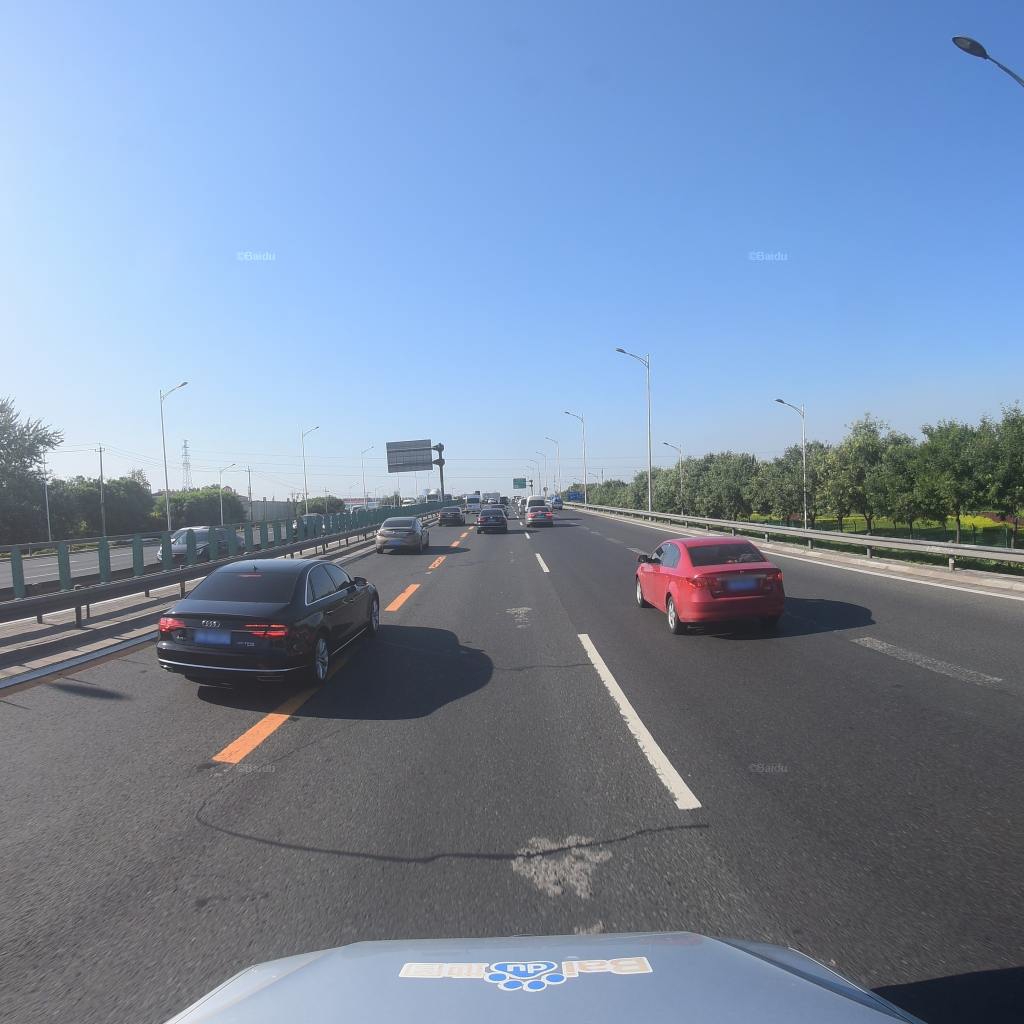
Region: Fengtai
Road damage annotations: transverse patch, transverse patch, longitudinal patch